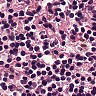
Metastatic tissue present: no